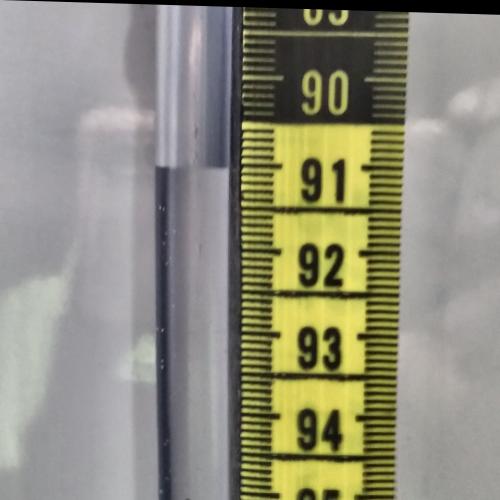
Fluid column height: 91.0 cm